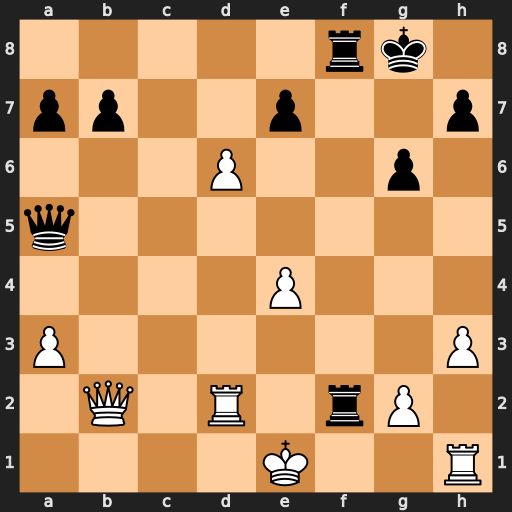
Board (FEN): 5rk1/pp2p2p/3P2p1/q7/4P3/P6P/1Q1R1rP1/4K2R
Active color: w
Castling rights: K
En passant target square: -
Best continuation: dxe7 Re8 Kxf2